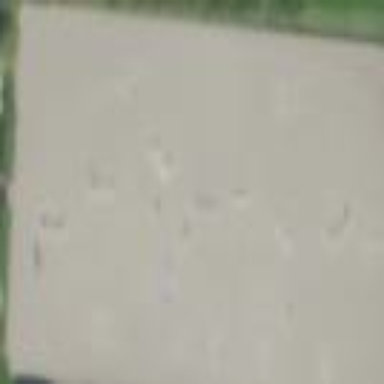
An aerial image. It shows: Equestrian sport pitch with sandy surface.